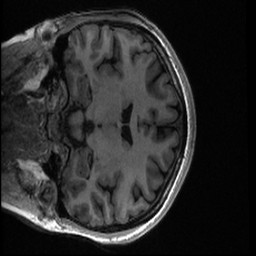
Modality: T1w
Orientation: coronal
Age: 21
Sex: female